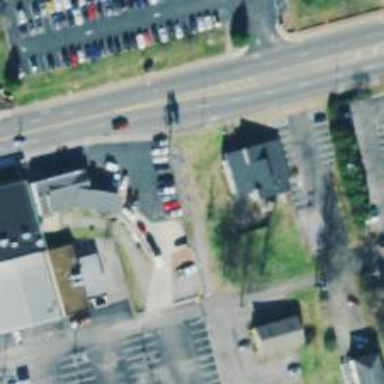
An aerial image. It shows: Alley classified as service road.